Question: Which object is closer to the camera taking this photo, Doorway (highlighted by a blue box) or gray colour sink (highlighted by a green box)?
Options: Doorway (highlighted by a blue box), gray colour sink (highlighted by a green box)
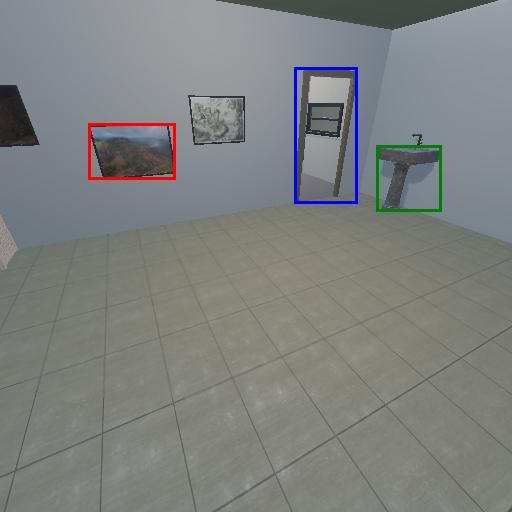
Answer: Doorway (highlighted by a blue box)